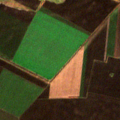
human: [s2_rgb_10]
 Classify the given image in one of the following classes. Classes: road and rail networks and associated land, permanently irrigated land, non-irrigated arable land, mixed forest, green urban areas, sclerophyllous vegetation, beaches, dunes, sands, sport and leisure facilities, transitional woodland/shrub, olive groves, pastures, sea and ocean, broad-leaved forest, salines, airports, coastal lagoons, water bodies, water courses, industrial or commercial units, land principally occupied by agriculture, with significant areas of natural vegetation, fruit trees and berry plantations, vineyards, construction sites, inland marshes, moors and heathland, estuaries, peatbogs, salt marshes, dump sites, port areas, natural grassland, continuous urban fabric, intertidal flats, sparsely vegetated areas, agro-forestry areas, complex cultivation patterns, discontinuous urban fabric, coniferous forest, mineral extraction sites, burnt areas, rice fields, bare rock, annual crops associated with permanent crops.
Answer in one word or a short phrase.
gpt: non-irrigated arable land, pastures